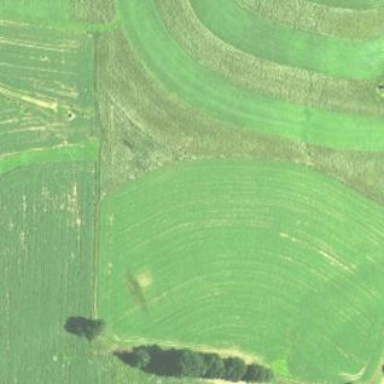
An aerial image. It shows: Farmland with corn and cereal crops.